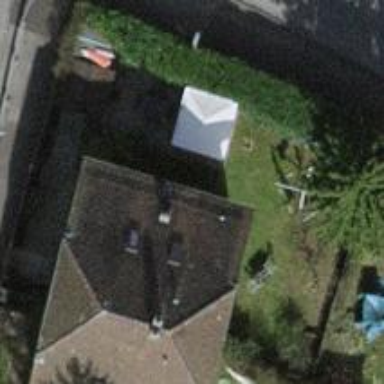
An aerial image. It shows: Garden surrounded by fence.